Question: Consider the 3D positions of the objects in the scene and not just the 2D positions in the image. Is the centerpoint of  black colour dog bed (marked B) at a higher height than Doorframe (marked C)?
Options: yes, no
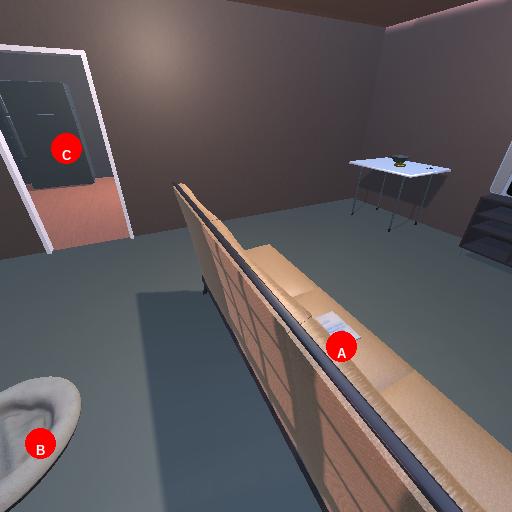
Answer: yes